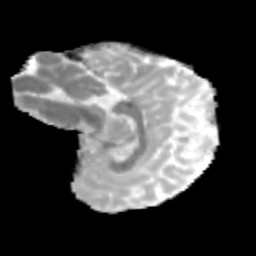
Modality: MD
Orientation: sagittal
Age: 12
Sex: male
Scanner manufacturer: siemens
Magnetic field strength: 3 T
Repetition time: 3.8 s
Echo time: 0.07 s